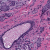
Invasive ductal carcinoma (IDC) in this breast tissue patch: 0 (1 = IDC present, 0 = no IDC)